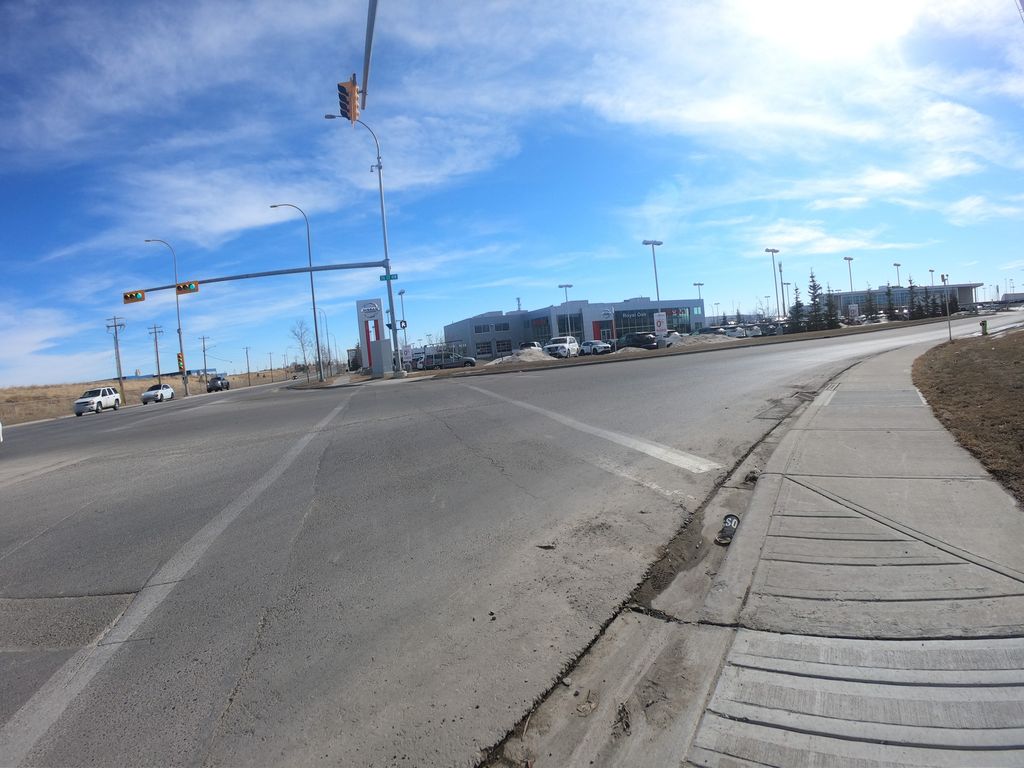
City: calgary